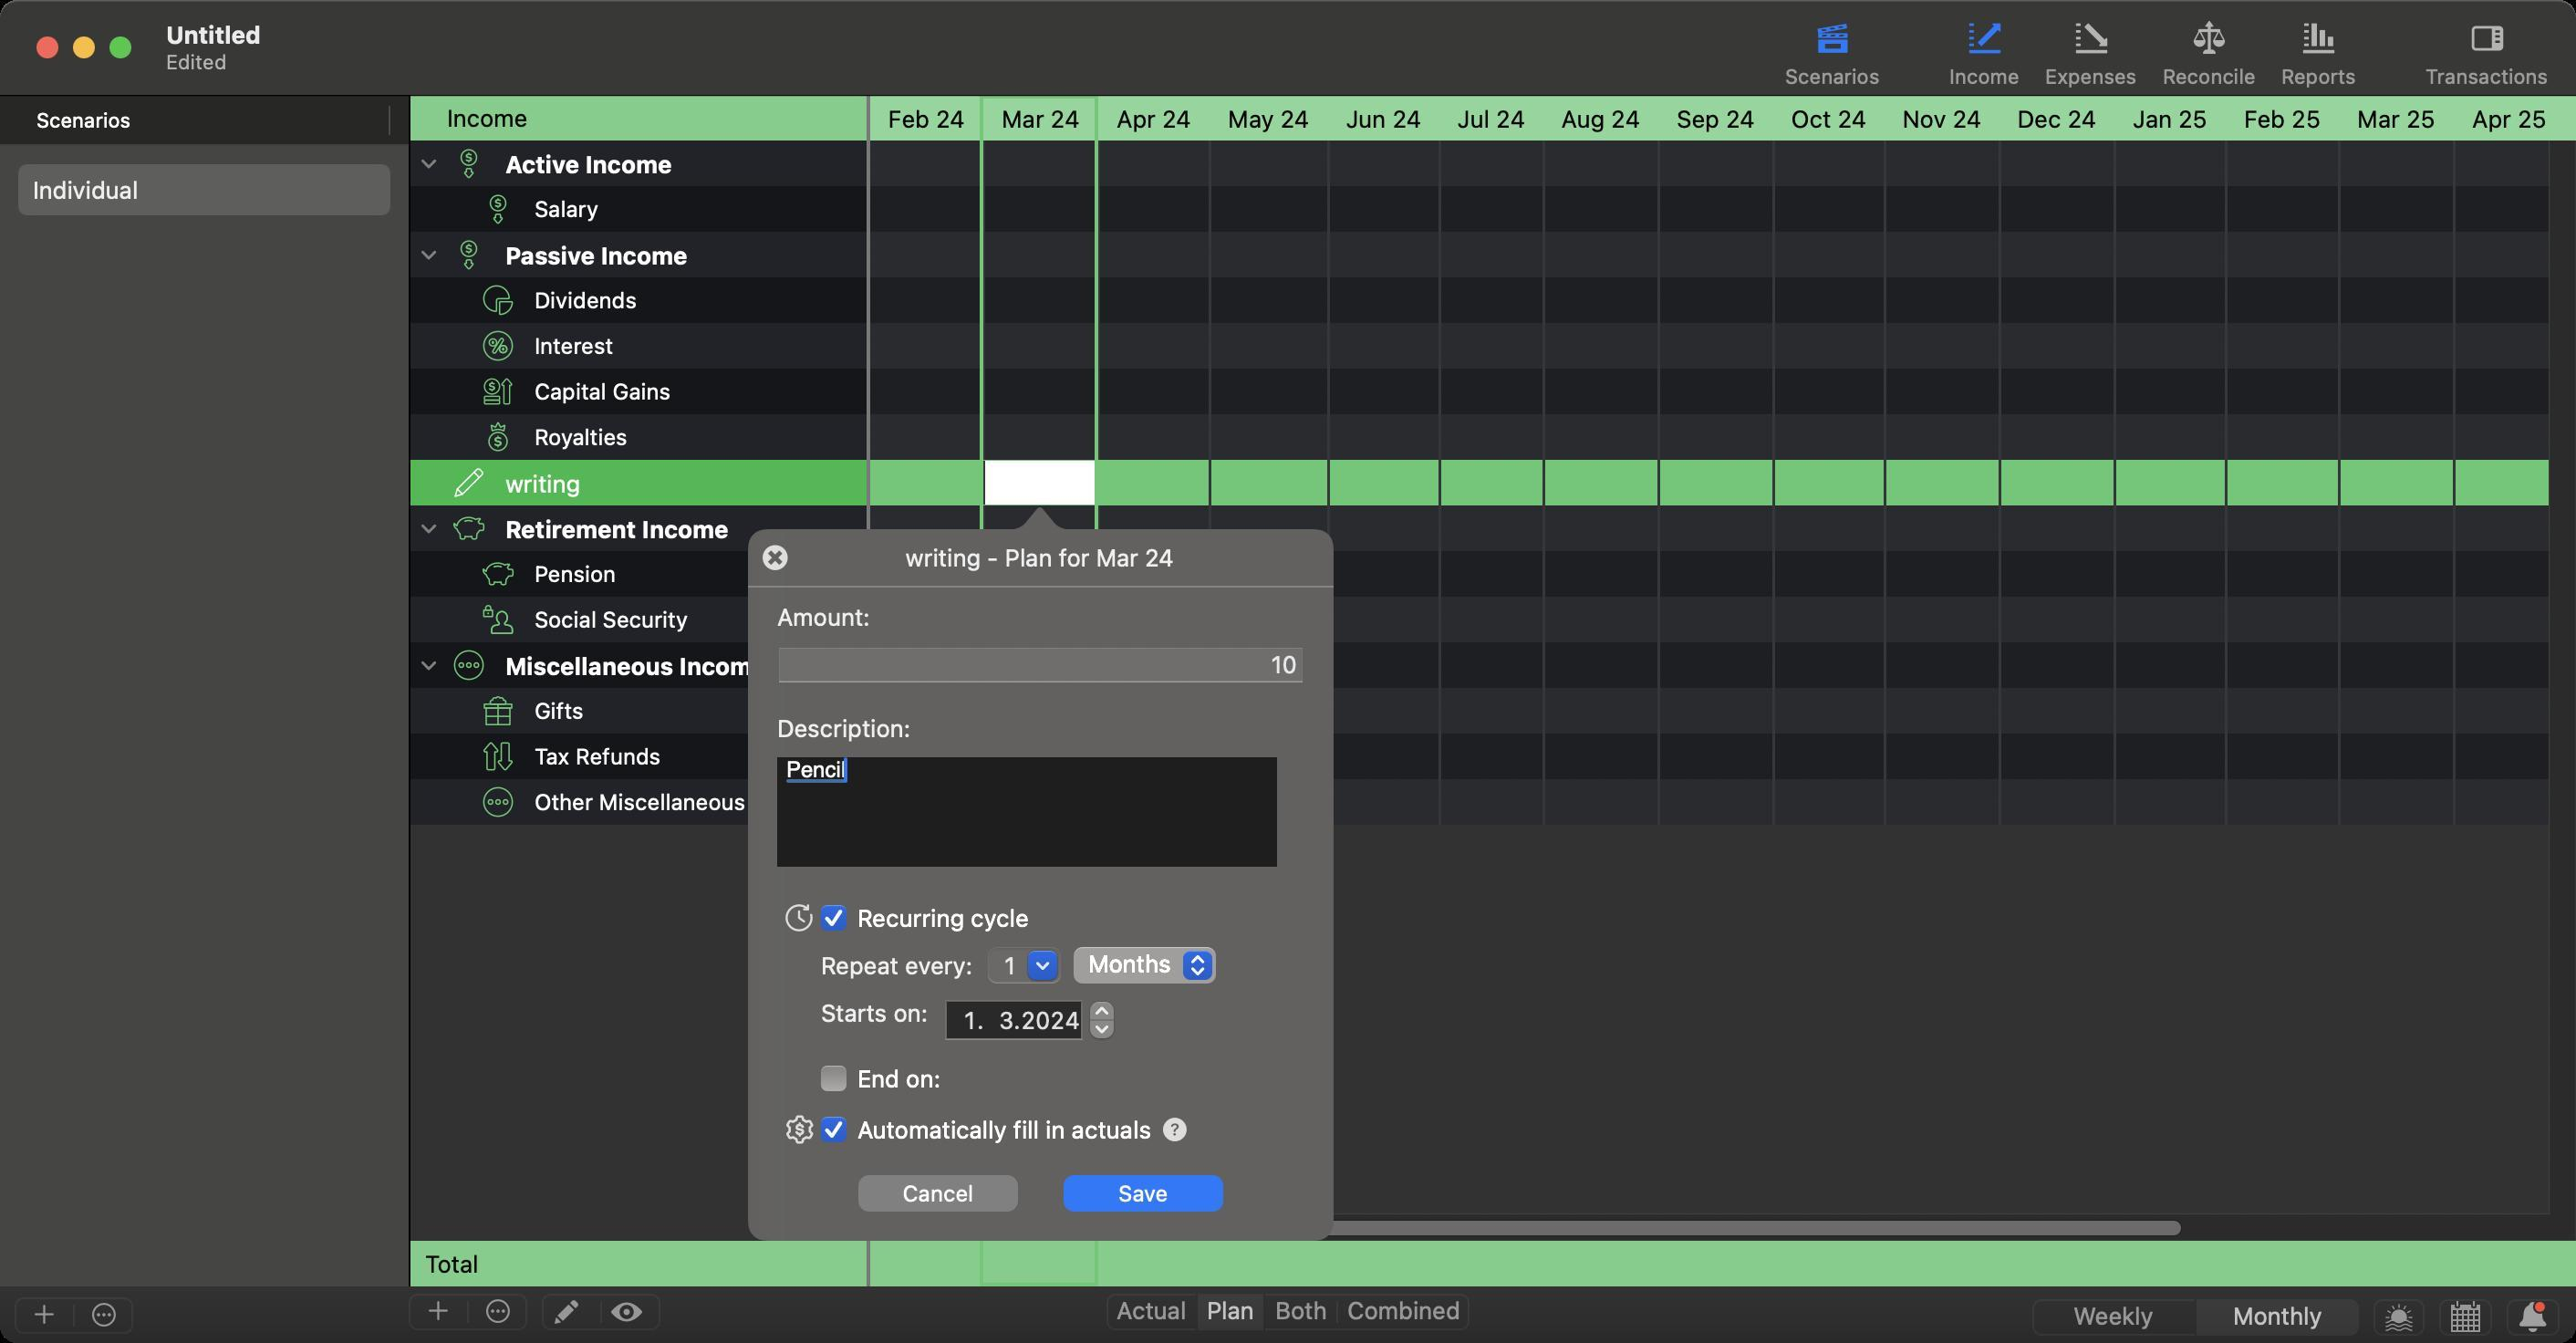
Accessibility tree:
{"name": "Untitled", "role": "AXWindow", "description": null, "role_description": "standard window", "value": null, "position": "190.00;187.00", "size": "1412;736", "children": [{"name": null, "role": "AXGroup", "description": null, "role_description": "group", "value": null, "position": "0.00;705.00", "size": "1412;31", "children": [{"name": null, "role": "AXGroup", "description": null, "role_description": "group", "value": null, "position": "223.00;708.00", "size": "67;23", "children": [{"name": null, "role": "AXMenuButton", "description": "add", "role_description": "menu button", "value": null, "position": "223.00;708.00", "size": "34;23", "children": []}, {"name": null, "role": "AXMenuButton", "description": "action", "role_description": "menu button", "value": null, "position": "257.00;708.00", "size": "33;23", "children": []}]}, {"name": null, "role": "AXGroup", "description": null, "role_description": "group", "value": null, "position": "296.00;708.00", "size": "67;23", "children": [{"name": null, "role": "AXButton", "description": null, "role_description": "button", "value": null, "position": "296.00;708.00", "size": "34;23", "children": []}, {"name": null, "role": "AXButton", "description": null, "role_description": "button", "value": null, "position": "330.00;708.00", "size": "33;23", "children": []}]}, {"name": null, "role": "AXRadioGroup", "description": null, "role_description": "radio group", "value": "{\n    \"name\": null,\n    \"role\": \"AXRadioButton\",\n    \"description\": \"Plan\",\n    \"role_description\": \"radio button\",\n    \"value\": 1,\n    \"position\": \"656.50;708.00\",\n    \"size\": \"37;23\",\n    \"children\": []\n}", "position": "605.50;708.00", "size": "201;23", "children": [{"name": null, "role": "AXRadioButton", "description": "Actual", "role_description": "radio button", "value": 0, "position": "605.50;708.00", "size": "51;23", "children": []}, {"name": null, "role": "AXRadioButton", "description": "Plan", "role_description": "radio button", "value": 1, "position": "656.50;708.00", "size": "37;23", "children": []}, {"name": null, "role": "AXRadioButton", "description": "Both", "role_description": "radio button", "value": 0, "position": "693.50;708.00", "size": "40;23", "children": []}, {"name": null, "role": "AXRadioButton", "description": "Combined", "role_description": "radio button", "value": 0, "position": "733.50;708.00", "size": "73;23", "children": []}]}]}, {"name": null, "role": "AXGroup", "description": null, "role_description": "group", "value": null, "position": "7.00;710.00", "size": "67;23", "children": [{"name": null, "role": "AXMenuButton", "description": "add", "role_description": "menu button", "value": null, "position": "7.00;710.00", "size": "34;23", "children": []}, {"name": null, "role": "AXMenuButton", "description": "action", "role_description": "menu button", "value": null, "position": "41.00;710.00", "size": "33;23", "children": []}]}, {"name": null, "role": "AXRadioGroup", "description": null, "role_description": "radio group", "value": "{\n    \"name\": null,\n    \"role\": \"AXRadioButton\",\n    \"description\": \"Monthly\",\n    \"role_description\": \"radio button\",\n    \"value\": 1,\n    \"position\": \"1204.00;711.00\",\n    \"size\": \"90;23\",\n    \"children\": []\n}", "position": "1113.00;711.00", "size": "181;23", "children": [{"name": null, "role": "AXRadioButton", "description": "Weekly", "role_description": "radio button", "value": 0, "position": "1113.00;711.00", "size": "91;23", "children": []}, {"name": null, "role": "AXRadioButton", "description": "Monthly", "role_description": "radio button", "value": 1, "position": "1204.00;711.00", "size": "90;23", "children": []}]}, {"name": "", "role": "AXButton", "description": null, "role_description": "button", "value": null, "position": "1300.00;711.00", "size": "30;23", "children": []}, {"name": "", "role": "AXButton", "description": null, "role_description": "button", "value": null, "position": "1336.00;711.00", "size": "31;23", "children": []}, {"name": "", "role": "AXButton", "description": null, "role_description": "button", "value": null, "position": "1373.00;711.00", "size": "31;23", "children": []}, {"name": null, "role": "AXSplitGroup", "description": null, "role_description": "split group", "value": null, "position": "0.00;52.00", "size": "1412;653", "children": [{"name": null, "role": "AXScrollArea", "description": null, "role_description": "scroll area", "value": null, "position": "0.00;52.00", "size": "224;653", "children": [{"name": null, "role": "AXTable", "description": null, "role_description": "table", "value": null, "position": "0.00;80.00", "size": "224;625", "children": [{"name": null, "role": "AXRow", "description": null, "role_description": "table row", "value": null, "position": "0.00;90.00", "size": "224;28", "children": [{"name": null, "role": "AXCell", "description": null, "role_description": "cell", "value": null, "position": "16.00;90.00", "size": "192;28", "children": [{"name": null, "role": "AXTextField", "description": null, "role_description": "text field", "value": "Individual", "position": "16.00;96.00", "size": "194;16", "children": []}]}]}, {"name": null, "role": "AXColumn", "description": null, "role_description": "column", "value": null, "position": "10.00;80.00", "size": "204;625", "children": []}, {"name": null, "role": "AXGroup", "description": null, "role_description": "group", "value": null, "position": "0.00;52.00", "size": "224;28", "children": [{"name": "Scenarios", "role": "AXButton", "description": null, "role_description": "sort button", "value": null, "position": "10.00;52.00", "size": "204;28", "children": []}]}]}]}, {"name": null, "role": "AXSplitter", "description": null, "role_description": "splitter", "value": 224.0, "position": "224.00;52.00", "size": "1;653", "children": []}, {"name": null, "role": "AXScrollArea", "description": null, "role_description": "scroll area", "value": null, "position": "477.00;52.00", "size": "935;25", "children": [{"name": null, "role": "AXTable", "description": null, "role_description": "table", "value": null, "position": "477.00;52.00", "size": "1174;25", "children": [{"name": null, "role": "AXRow", "description": null, "role_description": "table row", "value": null, "position": "477.00;52.00", "size": "1174;25", "children": [{"name": null, "role": "AXCell", "description": null, "role_description": "cell", "value": null, "position": "477.00;52.00", "size": "1174;25", "children": []}]}, {"name": null, "role": "AXColumn", "description": null, "role_description": "column", "value": null, "position": "477.00;52.00", "size": "1174;25", "children": []}]}]}, {"name": null, "role": "AXScrollArea", "description": null, "role_description": "scroll area", "value": null, "position": "477.00;680.00", "size": "935;25", "children": [{"name": null, "role": "AXTable", "description": null, "role_description": "table", "value": null, "position": "477.00;680.00", "size": "1174;25", "children": [{"name": null, "role": "AXRow", "description": null, "role_description": "table row", "value": null, "position": "477.00;680.00", "size": "1174;25", "children": [{"name": null, "role": "AXCell", "description": null, "role_description": "cell", "value": null, "position": "477.00;680.00", "size": "1174;25", "children": []}]}, {"name": null, "role": "AXColumn", "description": null, "role_description": "column", "value": null, "position": "477.00;680.00", "size": "1174;25", "children": []}]}]}, {"name": null, "role": "AXScrollArea", "description": null, "role_description": "scroll area", "value": null, "position": "477.00;77.00", "size": "935;603", "children": [{"name": null, "role": "AXTable", "description": null, "role_description": "table", "value": null, "position": "477.00;77.00", "size": "1174;588", "children": [{"name": null, "role": "AXRow", "description": null, "role_description": "table row", "value": null, "position": "477.00;77.00", "size": "1174;25", "children": [{"name": null, "role": "AXCell", "description": null, "role_description": "cell", "value": null, "position": "477.00;77.00", "size": "1174;25", "children": []}]}, {"name": null, "role": "AXRow", "description": null, "role_description": "table row", "value": null, "position": "477.00;102.00", "size": "1174;25", "children": [{"name": null, "role": "AXCell", "description": null, "role_description": "cell", "value": null, "position": "477.00;102.00", "size": "1174;25", "children": []}]}, {"name": null, "role": "AXRow", "description": null, "role_description": "table row", "value": null, "position": "477.00;127.00", "size": "1174;25", "children": [{"name": null, "role": "AXCell", "description": null, "role_description": "cell", "value": null, "position": "477.00;127.00", "size": "1174;25", "children": []}]}, {"name": null, "role": "AXRow", "description": null, "role_description": "table row", "value": null, "position": "477.00;152.00", "size": "1174;25", "children": [{"name": null, "role": "AXCell", "description": null, "role_description": "cell", "value": null, "position": "477.00;152.00", "size": "1174;25", "children": []}]}, {"name": null, "role": "AXRow", "description": null, "role_description": "table row", "value": null, "position": "477.00;177.00", "size": "1174;25", "children": [{"name": null, "role": "AXCell", "description": null, "role_description": "cell", "value": null, "position": "477.00;177.00", "size": "1174;25", "children": []}]}, {"name": null, "role": "AXRow", "description": null, "role_description": "table row", "value": null, "position": "477.00;202.00", "size": "1174;25", "children": [{"name": null, "role": "AXCell", "description": null, "role_description": "cell", "value": null, "position": "477.00;202.00", "size": "1174;25", "children": []}]}, {"name": null, "role": "AXRow", "description": null, "role_description": "table row", "value": null, "position": "477.00;227.00", "size": "1174;25", "children": [{"name": null, "role": "AXCell", "description": null, "role_description": "cell", "value": null, "position": "477.00;227.00", "size": "1174;25", "children": []}]}, {"name": null, "role": "AXRow", "description": null, "role_description": "table row", "value": null, "position": "477.00;252.00", "size": "1174;25", "children": [{"name": null, "role": "AXCell", "description": null, "role_description": "cell", "value": null, "position": "477.00;252.00", "size": "1174;25", "children": [{"name": null, "role": "AXPopover", "description": "", "role_description": "popover", "value": null, "position": "397.00;277.00", "size": "347;416", "children": [{"name": "", "role": "AXButton", "description": null, "role_description": "button", "value": null, "position": "418.00;298.00", "size": "14;15", "children": []}, {"name": null, "role": "AXTextField", "description": null, "role_description": "text field", "value": "10", "position": "426.00;354.00", "size": "289;21", "children": []}, {"name": null, "role": "AXStaticText", "description": null, "role_description": "text", "value": "Amount:", "position": "424.00;330.00", "size": "55;16", "children": []}, {"name": null, "role": "AXStaticText", "description": null, "role_description": "text", "value": "writing - Plan for Mar 24", "position": "493.00;297.50", "size": "156;16", "children": []}, {"name": null, "role": "AXScrollArea", "description": null, "role_description": "scroll area", "value": null, "position": "426.00;415.00", "size": "289;60", "children": [{"name": null, "role": "AXTextArea", "description": null, "role_description": "text entry area", "value": "Pencil", "position": "426.00;415.00", "size": "274;60", "children": []}, {"name": null, "role": "AXScrollBar", "description": null, "role_description": "scroll bar", "value": 0.0, "position": "700.00;415.00", "size": "15;60", "children": []}]}, {"name": null, "role": "AXStaticText", "description": null, "role_description": "text", "value": "Description:", "position": "424.00;391.00", "size": "78;16", "children": []}, {"name": null, "role": "AXImage", "description": "RecurringTemplate", "role_description": "image", "value": null, "position": "426.00;491.00", "size": "24;24", "children": []}, {"name": "Recurring_cycle", "role": "AXCheckBox", "description": null, "role_description": "checkbox", "value": 1, "position": "448.00;490.00", "size": "120;26", "children": []}, {"name": "Cancel", "role": "AXButton", "description": null, "role_description": "button", "value": null, "position": "470.50;644.00", "size": "88;20", "children": []}, {"name": "Save", "role": "AXButton", "description": null, "role_description": "button", "value": null, "position": "583.00;644.00", "size": "88;20", "children": []}, {"name": null, "role": "AXImage", "description": "autoactuals", "role_description": "image", "value": null, "position": "426.00;607.00", "size": "24;24", "children": []}, {"name": "Automatically_fill_in_actuals", "role": "AXCheckBox", "description": null, "role_description": "checkbox", "value": 1, "position": "448.00;606.00", "size": "188;26", "children": []}, {"name": null, "role": "AXStaticText", "description": null, "role_description": "text", "value": "Repeat every:", "position": "448.00;521.00", "size": "88;16", "children": []}, {"name": null, "role": "AXComboBox", "description": null, "role_description": "combo box", "value": "1", "position": "540.50;518.00", "size": "44;23", "children": [{"name": "", "role": "AXButton", "description": null, "role_description": "button", "value": null, "position": "561.50;518.00", "size": "28;23", "children": []}]}, {"name": null, "role": "AXPopUpButton", "description": null, "role_description": "pop up button", "value": "Months", "position": "585.50;518.00", "size": "85;25", "children": []}, {"name": null, "role": "AXStaticText", "description": null, "role_description": "text", "value": "Starts on:", "position": "448.00;547.00", "size": "63;24", "children": []}, {"name": null, "role": "AXDateTimeArea", "description": null, "role_description": "date time area", "value": "2024-03-01 00:00:00 +0000", "position": "517.00;543.00", "size": "96;28", "children": [{"name": null, "role": "AXIncrementor", "description": null, "role_description": "stepper", "value": 0.5, "position": "594.50;547.00", "size": "19;24", "children": [{"name": null, "role": "AXButton", "description": null, "role_description": "increment arrow button", "value": null, "position": "594.50;547.00", "size": "19;12", "children": []}, {"name": null, "role": "AXButton", "description": null, "role_description": "decrement arrow button", "value": null, "position": "594.50;559.00", "size": "19;12", "children": []}]}]}, {"name": "End_on:", "role": "AXCheckBox", "description": null, "role_description": "checkbox", "value": 0, "position": "448.00;582.00", "size": "72;18", "children": []}, {"name": "", "role": "AXButton", "description": null, "role_description": "button", "value": null, "position": "631.00;603.00", "size": "26;32", "children": []}]}]}]}, {"name": null, "role": "AXRow", "description": null, "role_description": "table row", "value": null, "position": "477.00;277.00", "size": "1174;25", "children": [{"name": null, "role": "AXCell", "description": null, "role_description": "cell", "value": null, "position": "477.00;277.00", "size": "1174;25", "children": []}]}, {"name": null, "role": "AXRow", "description": null, "role_description": "table row", "value": null, "position": "477.00;302.00", "size": "1174;25", "children": [{"name": null, "role": "AXCell", "description": null, "role_description": "cell", "value": null, "position": "477.00;302.00", "size": "1174;25", "children": []}]}, {"name": null, "role": "AXRow", "description": null, "role_description": "table row", "value": null, "position": "477.00;327.00", "size": "1174;25", "children": [{"name": null, "role": "AXCell", "description": null, "role_description": "cell", "value": null, "position": "477.00;327.00", "size": "1174;25", "children": []}]}, {"name": null, "role": "AXRow", "description": null, "role_description": "table row", "value": null, "position": "477.00;352.00", "size": "1174;25", "children": [{"name": null, "role": "AXCell", "description": null, "role_description": "cell", "value": null, "position": "477.00;352.00", "size": "1174;25", "children": []}]}, {"name": null, "role": "AXRow", "description": null, "role_description": "table row", "value": null, "position": "477.00;377.00", "size": "1174;25", "children": [{"name": null, "role": "AXCell", "description": null, "role_description": "cell", "value": null, "position": "477.00;377.00", "size": "1174;25", "children": []}]}, {"name": null, "role": "AXRow", "description": null, "role_description": "table row", "value": null, "position": "477.00;402.00", "size": "1174;25", "children": [{"name": null, "role": "AXCell", "description": null, "role_description": "cell", "value": null, "position": "477.00;402.00", "size": "1174;25", "children": []}]}, {"name": null, "role": "AXRow", "description": null, "role_description": "table row", "value": null, "position": "477.00;427.00", "size": "1174;25", "children": [{"name": null, "role": "AXCell", "description": null, "role_description": "cell", "value": null, "position": "477.00;427.00", "size": "1174;25", "children": []}]}, {"name": null, "role": "AXColumn", "description": null, "role_description": "column", "value": null, "position": "477.00;77.00", "size": "1174;588", "children": []}]}, {"name": null, "role": "AXScrollBar", "description": null, "role_description": "scroll bar", "value": 0.0, "position": "477.00;665.00", "size": "920;15", "children": [{"name": null, "role": "AXValueIndicator", "description": null, "role_description": "value indicator", "value": 0.0, "position": "479.00;665.00", "size": "718;15", "children": []}, {"name": null, "role": "AXButton", "description": null, "role_description": "increment arrow button", "value": null, "position": "477.00;665.00", "size": "0;0", "children": []}, {"name": null, "role": "AXButton", "description": null, "role_description": "decrement arrow button", "value": null, "position": "477.00;665.00", "size": "0;0", "children": []}, {"name": null, "role": "AXButton", "description": null, "role_description": "increment page button", "value": null, "position": "1197.00;665.00", "size": "200;15", "children": []}, {"name": null, "role": "AXButton", "description": null, "role_description": "decrement page button", "value": null, "position": "477.00;665.00", "size": "2;15", "children": []}]}, {"name": null, "role": "AXScrollBar", "description": null, "role_description": "scroll bar", "value": 0.0, "position": "1397.00;77.00", "size": "15;588", "children": []}]}, {"name": null, "role": "AXScrollArea", "description": null, "role_description": "scroll area", "value": null, "position": "225.00;77.00", "size": "250;603", "children": [{"name": null, "role": "AXTable", "description": null, "role_description": "table", "value": null, "position": "225.00;77.00", "size": "250;603", "children": [{"name": null, "role": "AXRow", "description": null, "role_description": "table row", "value": null, "position": "225.00;77.00", "size": "250;25", "children": [{"name": null, "role": "AXCell", "description": null, "role_description": "cell", "value": null, "position": "225.00;77.00", "size": "250;25", "children": [{"name": null, "role": "AXDisclosureTriangle", "description": null, "role_description": "disclosure triangle", "value": 1, "position": "229.00;77.00", "size": "13;25", "children": []}]}]}, {"name": null, "role": "AXRow", "description": null, "role_description": "table row", "value": null, "position": "225.00;102.00", "size": "250;25", "children": [{"name": null, "role": "AXCell", "description": null, "role_description": "cell", "value": null, "position": "225.00;102.00", "size": "250;25", "children": []}]}, {"name": null, "role": "AXRow", "description": null, "role_description": "table row", "value": null, "position": "225.00;127.00", "size": "250;25", "children": [{"name": null, "role": "AXCell", "description": null, "role_description": "cell", "value": null, "position": "225.00;127.00", "size": "250;25", "children": [{"name": null, "role": "AXDisclosureTriangle", "description": null, "role_description": "disclosure triangle", "value": 1, "position": "229.00;127.00", "size": "13;25", "children": []}]}]}, {"name": null, "role": "AXRow", "description": null, "role_description": "table row", "value": null, "position": "225.00;152.00", "size": "250;25", "children": [{"name": null, "role": "AXCell", "description": null, "role_description": "cell", "value": null, "position": "225.00;152.00", "size": "250;25", "children": []}]}, {"name": null, "role": "AXRow", "description": null, "role_description": "table row", "value": null, "position": "225.00;177.00", "size": "250;25", "children": [{"name": null, "role": "AXCell", "description": null, "role_description": "cell", "value": null, "position": "225.00;177.00", "size": "250;25", "children": []}]}, {"name": null, "role": "AXRow", "description": null, "role_description": "table row", "value": null, "position": "225.00;202.00", "size": "250;25", "children": [{"name": null, "role": "AXCell", "description": null, "role_description": "cell", "value": null, "position": "225.00;202.00", "size": "250;25", "children": []}]}, {"name": null, "role": "AXRow", "description": null, "role_description": "table row", "value": null, "position": "225.00;227.00", "size": "250;25", "children": [{"name": null, "role": "AXCell", "description": null, "role_description": "cell", "value": null, "position": "225.00;227.00", "size": "250;25", "children": []}]}, {"name": null, "role": "AXRow", "description": null, "role_description": "table row", "value": null, "position": "225.00;252.00", "size": "250;25", "children": [{"name": null, "role": "AXCell", "description": null, "role_description": "cell", "value": null, "position": "225.00;252.00", "size": "250;25", "children": []}]}, {"name": null, "role": "AXRow", "description": null, "role_description": "table row", "value": null, "position": "225.00;277.00", "size": "250;25", "children": [{"name": null, "role": "AXCell", "description": null, "role_description": "cell", "value": null, "position": "225.00;277.00", "size": "250;25", "children": [{"name": null, "role": "AXDisclosureTriangle", "description": null, "role_description": "disclosure triangle", "value": 1, "position": "229.00;277.00", "size": "13;25", "children": []}]}]}, {"name": null, "role": "AXRow", "description": null, "role_description": "table row", "value": null, "position": "225.00;302.00", "size": "250;25", "children": [{"name": null, "role": "AXCell", "description": null, "role_description": "cell", "value": null, "position": "225.00;302.00", "size": "250;25", "children": []}]}, {"name": null, "role": "AXRow", "description": null, "role_description": "table row", "value": null, "position": "225.00;327.00", "size": "250;25", "children": [{"name": null, "role": "AXCell", "description": null, "role_description": "cell", "value": null, "position": "225.00;327.00", "size": "250;25", "children": []}]}, {"name": null, "role": "AXRow", "description": null, "role_description": "table row", "value": null, "position": "225.00;352.00", "size": "250;25", "children": [{"name": null, "role": "AXCell", "description": null, "role_description": "cell", "value": null, "position": "225.00;352.00", "size": "250;25", "children": [{"name": null, "role": "AXDisclosureTriangle", "description": null, "role_description": "disclosure triangle", "value": 1, "position": "229.00;352.00", "size": "13;25", "children": []}]}]}, {"name": null, "role": "AXRow", "description": null, "role_description": "table row", "value": null, "position": "225.00;377.00", "size": "250;25", "children": [{"name": null, "role": "AXCell", "description": null, "role_description": "cell", "value": null, "position": "225.00;377.00", "size": "250;25", "children": []}]}, {"name": null, "role": "AXRow", "description": null, "role_description": "table row", "value": null, "position": "225.00;402.00", "size": "250;25", "children": [{"name": null, "role": "AXCell", "description": null, "role_description": "cell", "value": null, "position": "225.00;402.00", "size": "250;25", "children": []}]}, {"name": null, "role": "AXRow", "description": null, "role_description": "table row", "value": null, "position": "225.00;427.00", "size": "250;25", "children": [{"name": null, "role": "AXCell", "description": null, "role_description": "cell", "value": null, "position": "225.00;427.00", "size": "250;25", "children": []}]}, {"name": null, "role": "AXColumn", "description": null, "role_description": "column", "value": null, "position": "225.00;77.00", "size": "250;603", "children": []}]}, {"name": null, "role": "AXScrollBar", "description": null, "role_description": "scroll bar", "value": 0.0, "position": "475.00;77.00", "size": "0;603", "children": []}]}, {"name": null, "role": "AXStaticText", "description": null, "role_description": "text", "value": "Income", "position": "243.00;56.50", "size": "214;16", "children": []}, {"name": null, "role": "AXStaticText", "description": null, "role_description": "text", "value": "Total", "position": "231.00;684.50", "size": "226;16", "children": []}, {"name": null, "role": "AXSplitter", "description": null, "role_description": "splitter", "value": 1187.0, "position": "1412.00;52.00", "size": "1;653", "children": []}]}, {"name": null, "role": "AXToolbar", "description": null, "role_description": "toolbar", "value": null, "position": "0.00;0.00", "size": "1412;52", "children": [{"name": "Scenarios", "role": "AXCheckBox", "description": null, "role_description": "checkbox", "value": 1, "position": "971.50;0.00", "size": "66;52", "children": []}, {"name": "Income", "role": "AXCheckBox", "description": null, "role_description": "checkbox", "value": 1, "position": "1061.50;0.00", "size": "52;52", "children": []}, {"name": "Expenses", "role": "AXCheckBox", "description": null, "role_description": "checkbox", "value": 0, "position": "1114.00;0.00", "size": "64;52", "children": []}, {"name": "Reconcile", "role": "AXCheckBox", "description": null, "role_description": "checkbox", "value": 0, "position": "1178.50;0.00", "size": "65;52", "children": []}, {"name": "Reports", "role": "AXCheckBox", "description": null, "role_description": "checkbox", "value": 0, "position": "1243.50;0.00", "size": "55;52", "children": []}, {"name": "Transactions", "role": "AXCheckBox", "description": null, "role_description": "checkbox", "value": 0, "position": "1322.50;0.00", "size": "82;52", "children": []}]}, {"name": null, "role": "AXButton", "description": null, "role_description": "close button", "value": null, "position": "19.00;18.00", "size": "14;16", "children": []}, {"name": null, "role": "AXButton", "description": null, "role_description": "full screen button", "value": null, "position": "59.00;18.00", "size": "14;16", "children": [{"name": null, "role": "AXGroup", "description": null, "role_description": "group", "value": null, "position": "59.00;18.00", "size": "14;16", "children": [{"name": null, "role": "AXGroup", "description": null, "role_description": "group", "value": null, "position": "59.00;18.00", "size": "14;16", "children": []}]}]}, {"name": null, "role": "AXButton", "description": null, "role_description": "minimize button", "value": null, "position": "39.00;18.00", "size": "14;16", "children": []}, {"name": null, "role": "AXStaticText", "description": null, "role_description": "text", "value": "Untitled", "position": "87.00;0.00", "size": "884;52", "children": []}]}